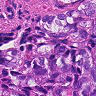
Metastatic tissue present: yes